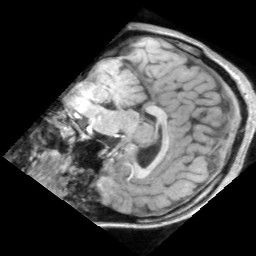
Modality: T1w
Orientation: sagittal